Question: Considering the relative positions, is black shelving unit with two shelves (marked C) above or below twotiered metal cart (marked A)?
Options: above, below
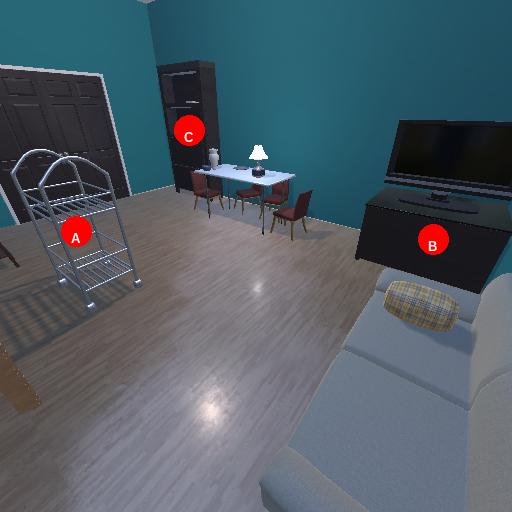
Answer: above